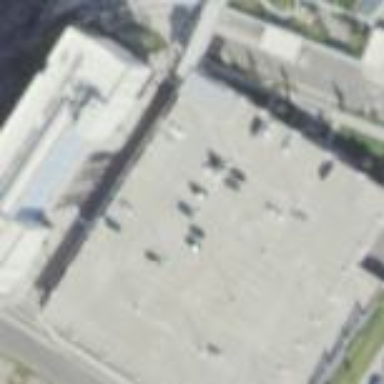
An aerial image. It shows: Multi-storey parking building.